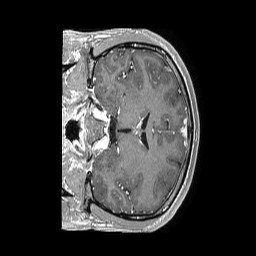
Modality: T1w
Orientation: coronal
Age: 33
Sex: male
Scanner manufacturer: philips
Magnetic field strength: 1.5 T
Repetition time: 0.007581 s
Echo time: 0.00347 s